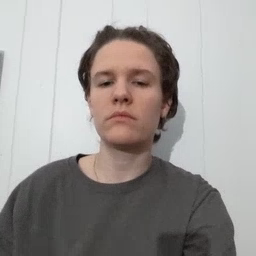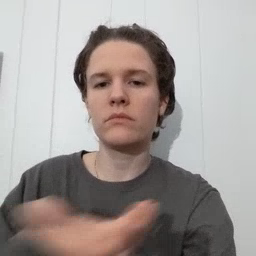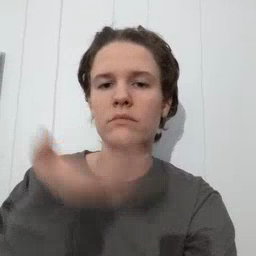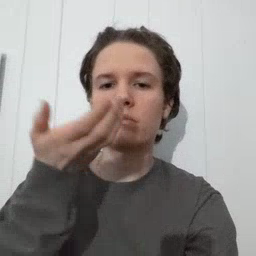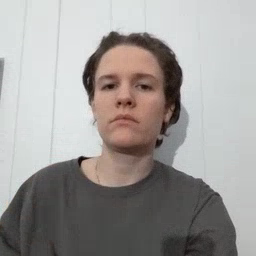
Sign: cereal